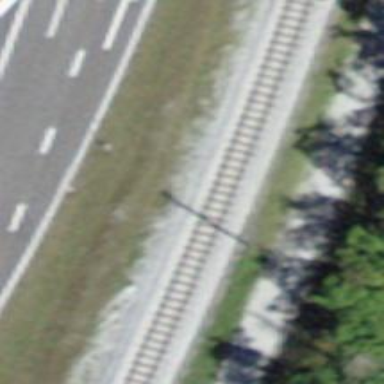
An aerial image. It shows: Narrow-gauge railway track with electrified contact line. The railway has one track.